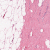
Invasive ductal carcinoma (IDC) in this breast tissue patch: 0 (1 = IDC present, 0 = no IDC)